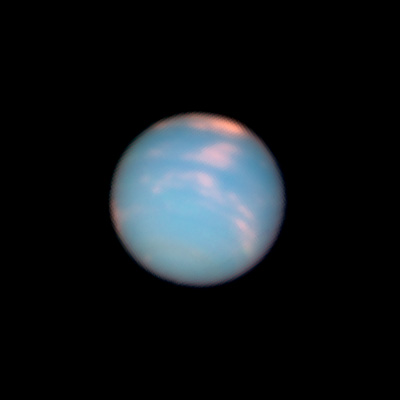
Hubble's Neptune Anniversary Pictures Hubble's Neptune Anniversary Pictures, nasa, neptune, hubble, hst, goddardspaceflightcenter, 165years